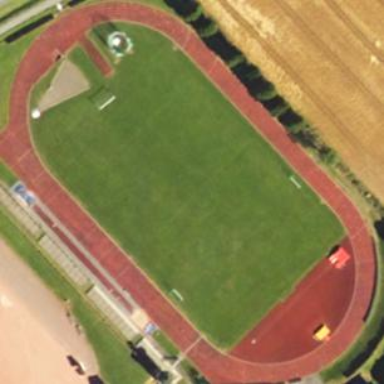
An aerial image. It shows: Athletics track located in leisure land area.